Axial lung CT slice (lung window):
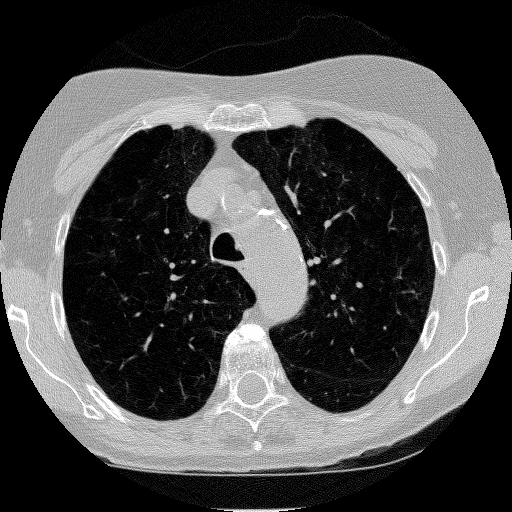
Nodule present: no